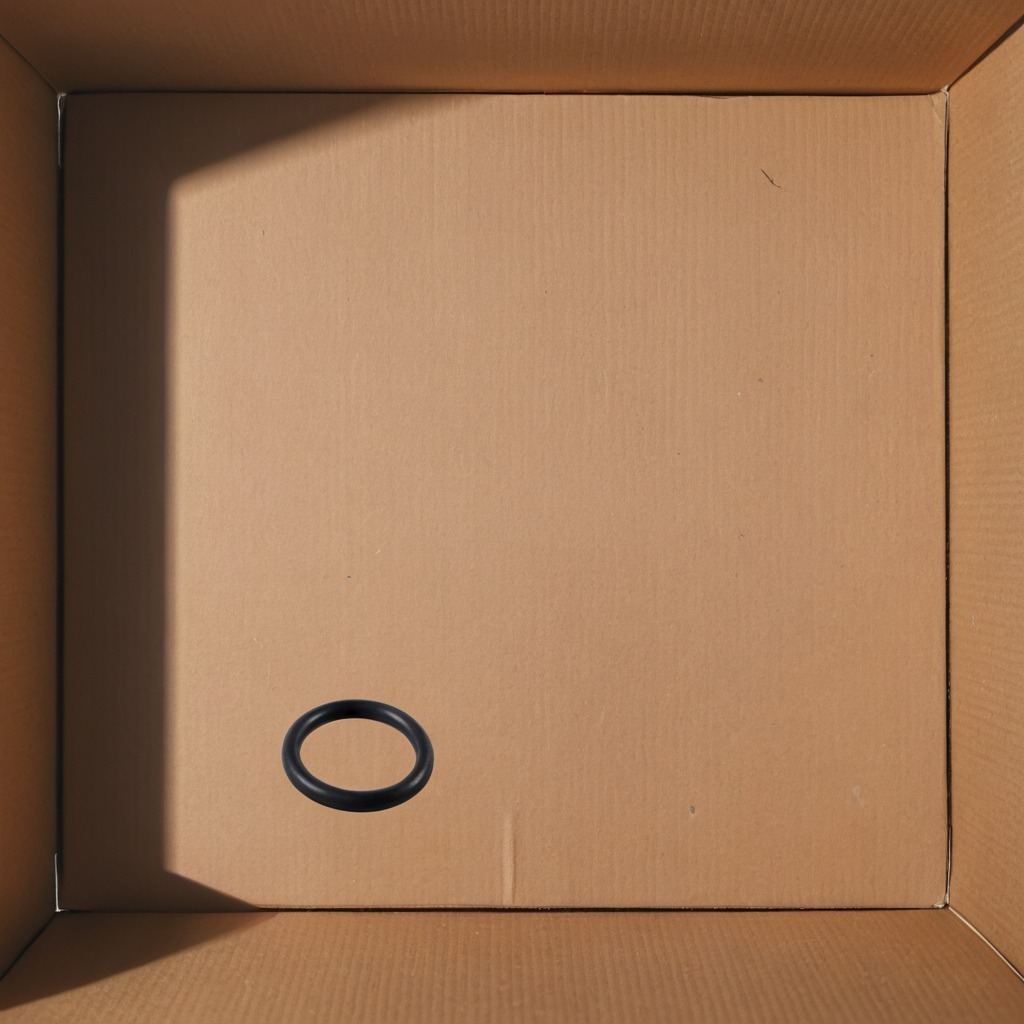
A rubber O-ring is lying on the cardboard box surface.